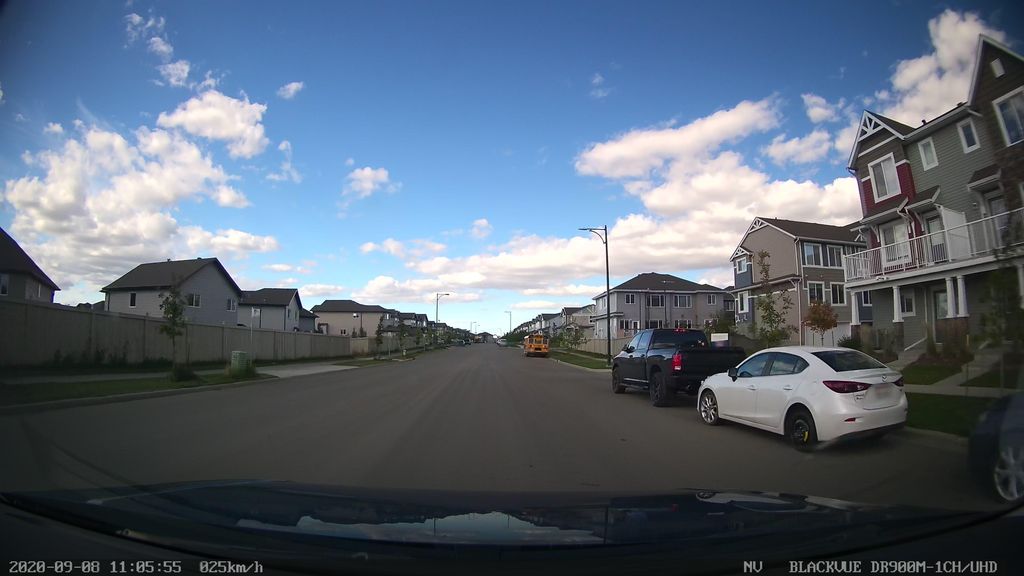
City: edmonton